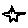
Label: star